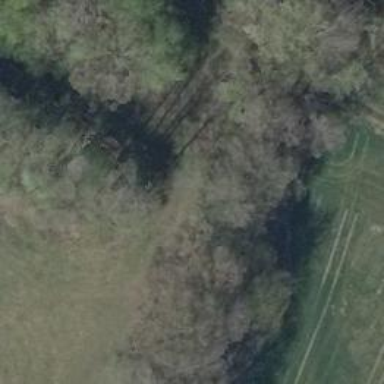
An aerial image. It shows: Row of trees in natural setting.